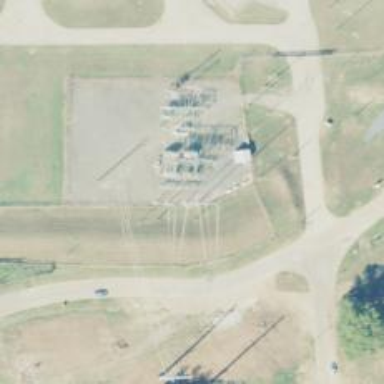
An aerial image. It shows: Distribution power substation secured by fence.